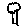
Label: tree